Question: I am trying to use parse.com for my android application. I read the tutorial and I am able to insert the data but how do I retrieve it. I have attached the image of the my database
How to retrieve data of all the client Names from that database?

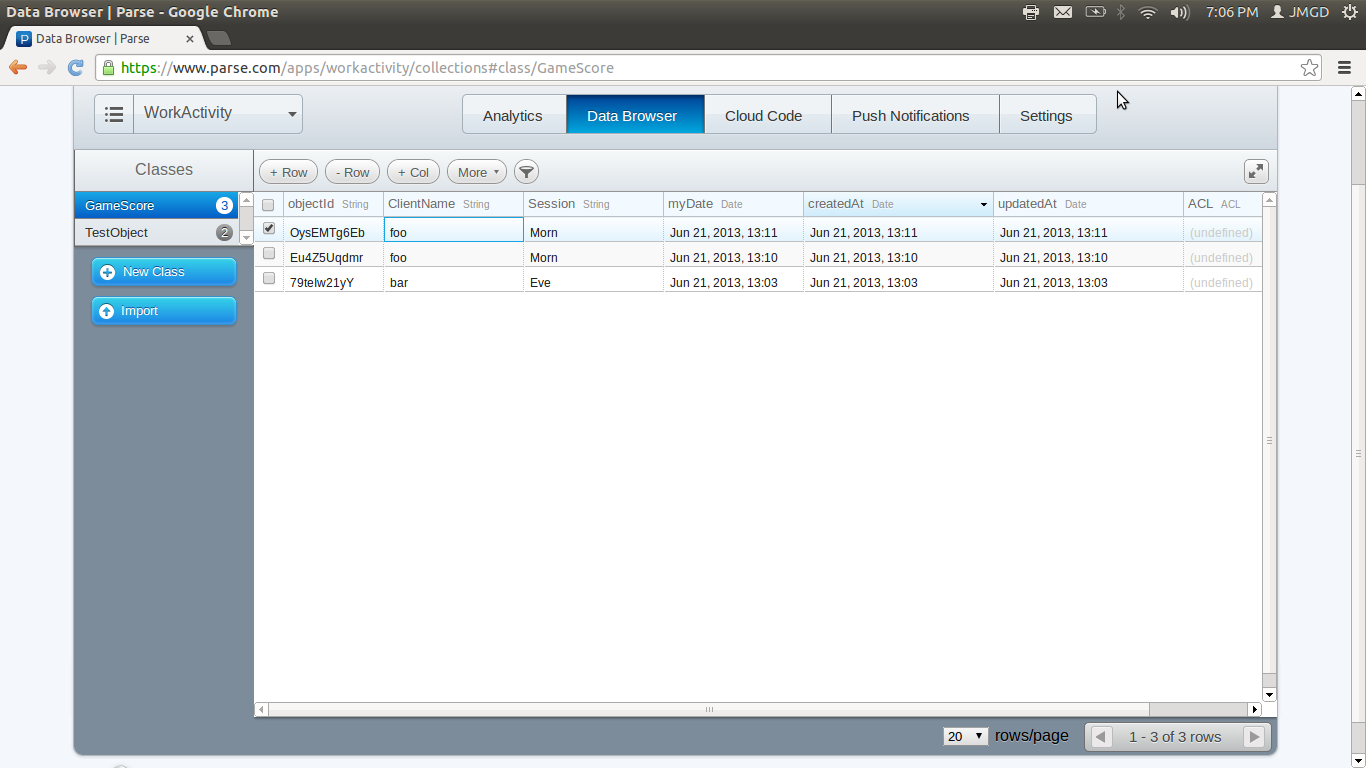
Answer: You can use a ParseQuery to retrieve this data. Read Parse's Android Guide on using <URL>.